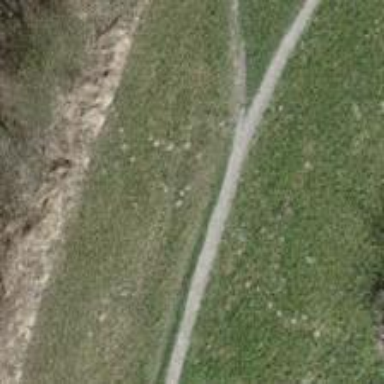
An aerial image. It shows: Unpaved path.